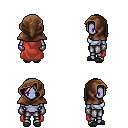
a pixel art fantasy rpg character, female body template, dark elf, purple skin, maroon cape, metal pants, white blonde loose hair, cloth hood, metal gloves, gray slippers, four views (front, back, left, right), 2x2 character sprite sheet, small pixel art, hard edges, no anti-aliasing